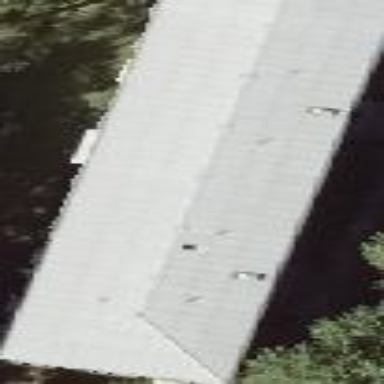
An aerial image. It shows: Hipped-roof building with apartments.